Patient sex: M
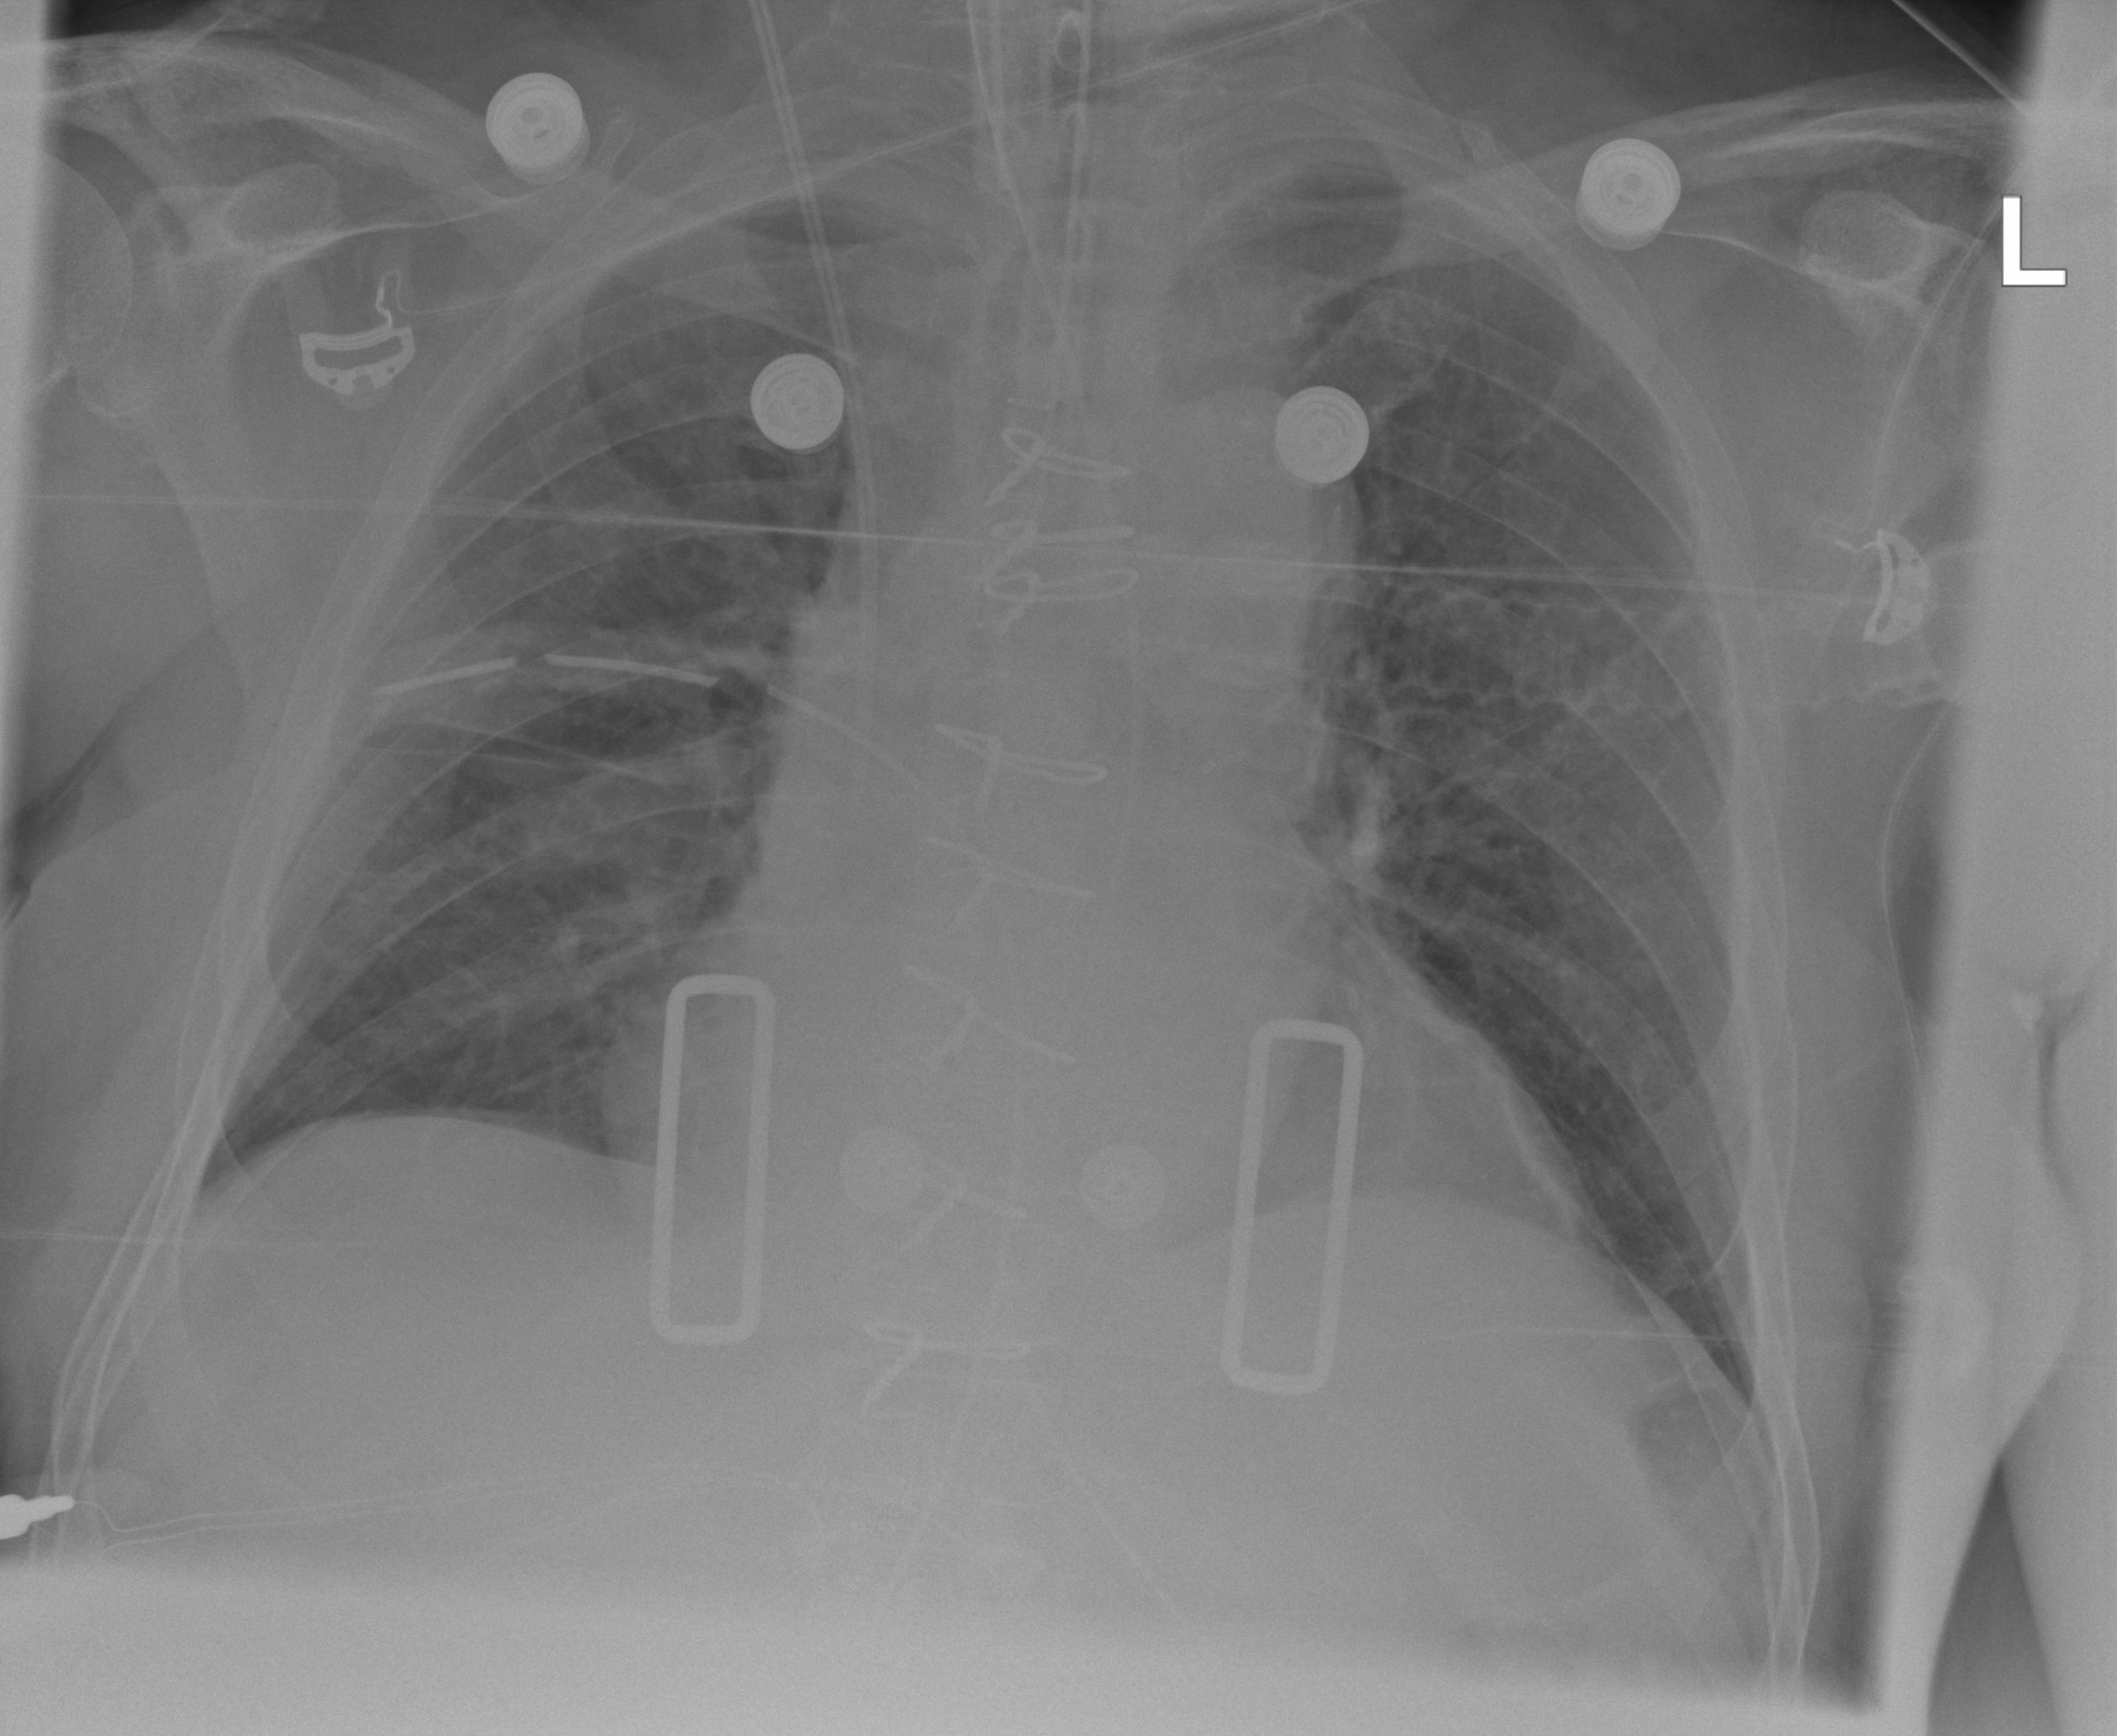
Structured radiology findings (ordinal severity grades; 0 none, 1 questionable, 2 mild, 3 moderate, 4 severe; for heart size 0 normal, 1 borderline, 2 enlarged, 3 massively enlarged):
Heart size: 2
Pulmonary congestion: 1
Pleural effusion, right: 0
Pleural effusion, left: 0
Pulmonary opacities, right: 0
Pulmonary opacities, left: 0
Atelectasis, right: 2
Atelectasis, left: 2